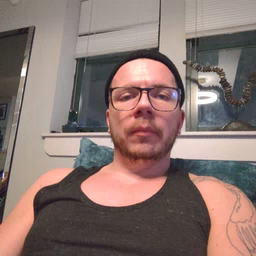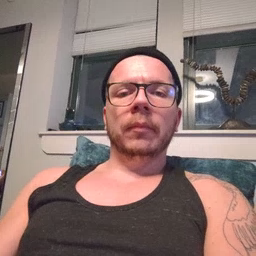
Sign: outside